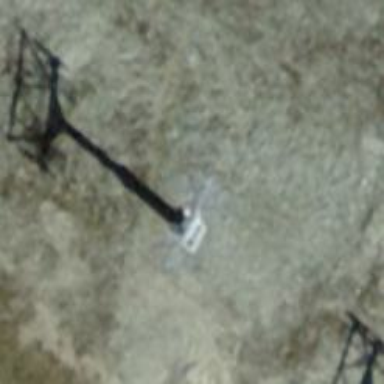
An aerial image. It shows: Pylon for aerialway.